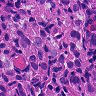
Metastatic tissue present: yes